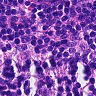
Metastatic tissue present: no